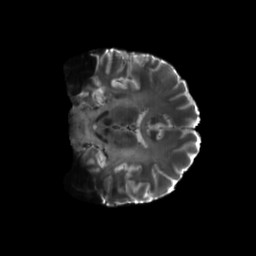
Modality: T2w
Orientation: coronal
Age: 27
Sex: male
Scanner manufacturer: siemens
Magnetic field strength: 6.98 T
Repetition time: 7.08 s
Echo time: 0.0756 s